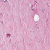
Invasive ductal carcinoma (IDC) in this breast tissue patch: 1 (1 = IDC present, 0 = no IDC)